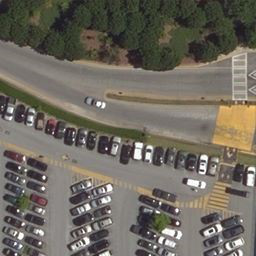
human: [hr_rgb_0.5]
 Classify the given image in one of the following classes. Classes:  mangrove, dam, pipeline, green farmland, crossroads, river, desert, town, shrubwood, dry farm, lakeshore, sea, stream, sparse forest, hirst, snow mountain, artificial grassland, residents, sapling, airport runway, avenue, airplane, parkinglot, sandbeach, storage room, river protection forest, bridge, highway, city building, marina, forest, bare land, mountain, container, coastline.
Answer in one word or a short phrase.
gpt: parkinglot